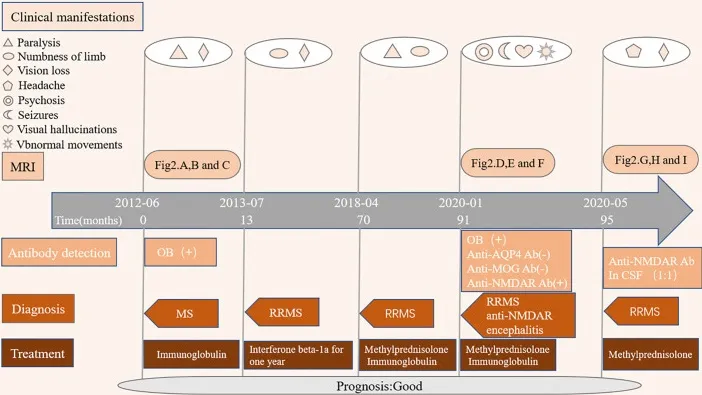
Disease course of the patient. MRI, Magnetic resonance imaging; OB, oligoclonal immunoglobulin bands; MS, multiple sclerosis; RRMS, relapsing remitting multiple sclerosis; Anti-NMDAR encephalitis, Anti-N-methyl-. Aspartate receptor encephalitis, Anti-AQP4 ab, Anti-aquaporin 4 antibody, Anti-MOG ab, Anti-myelin oligodendrocyte glycoprotein antibody, anti-NMDAR ab,. Anti-N-methyl-. Aspartate receptor antibody.
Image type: chart (chart)